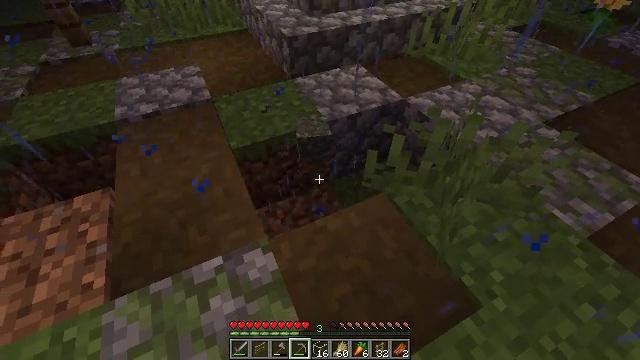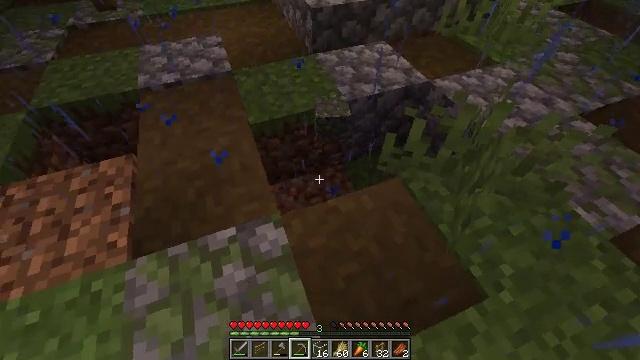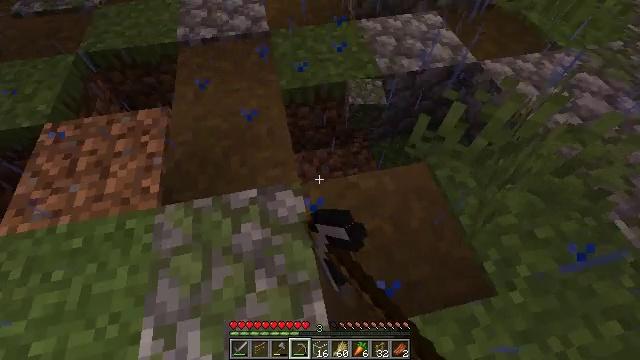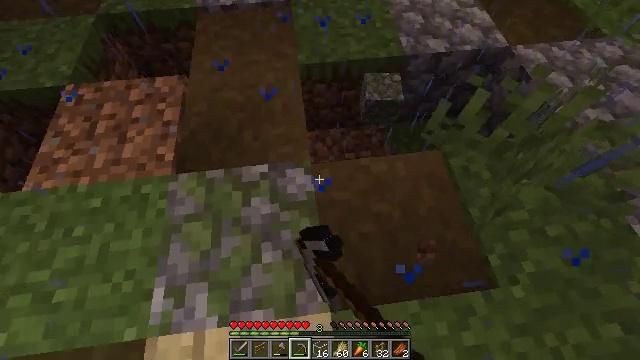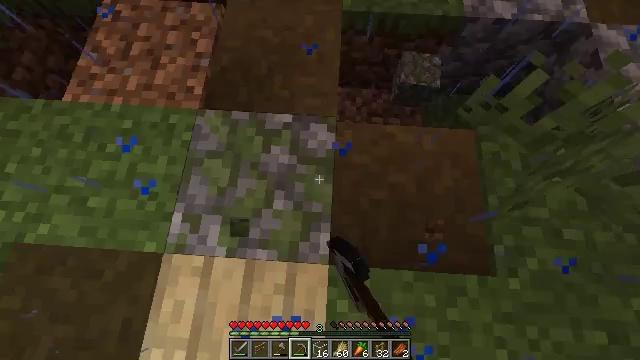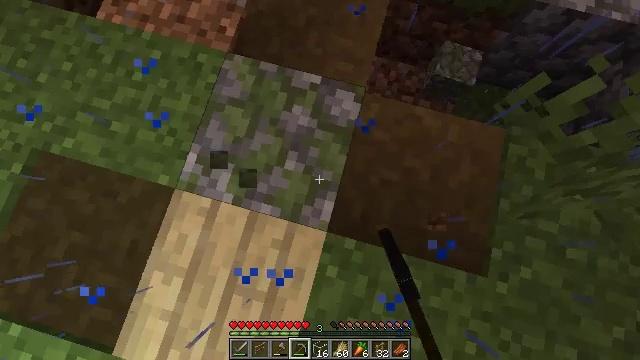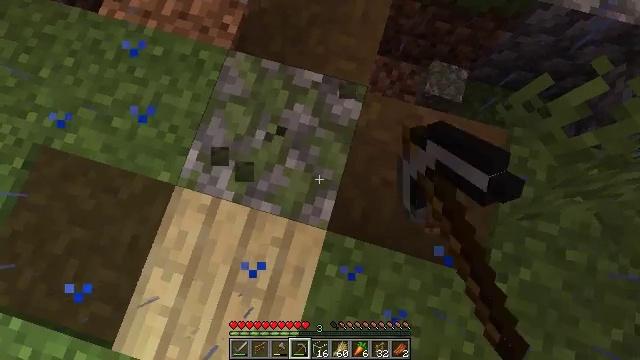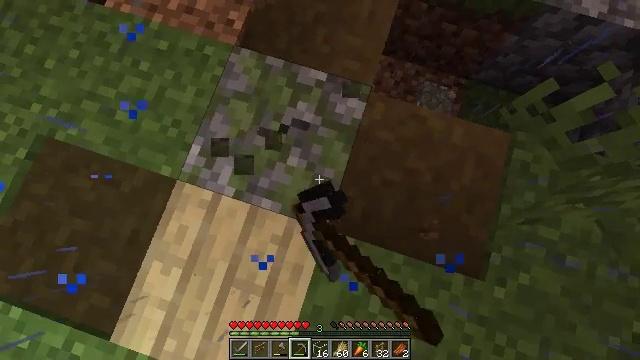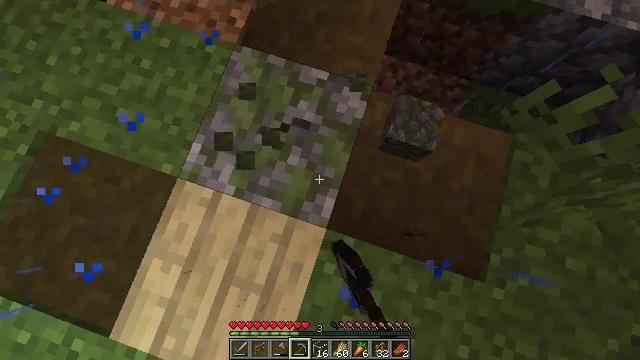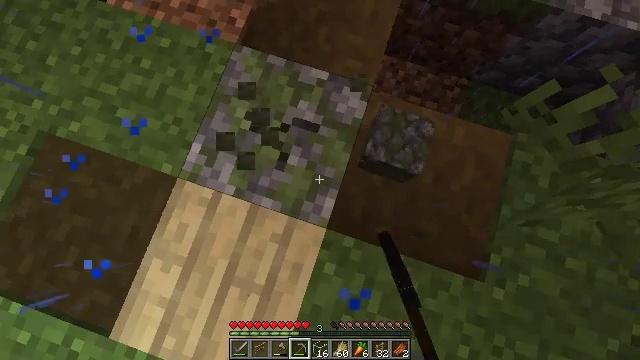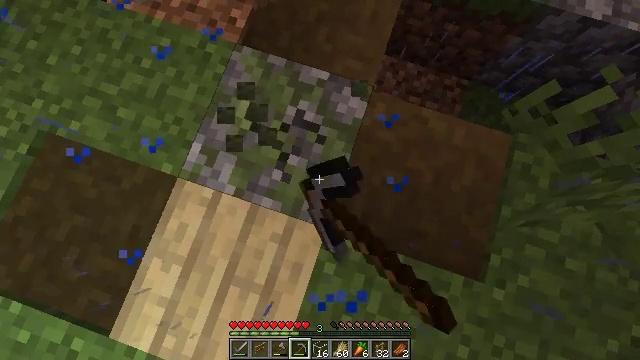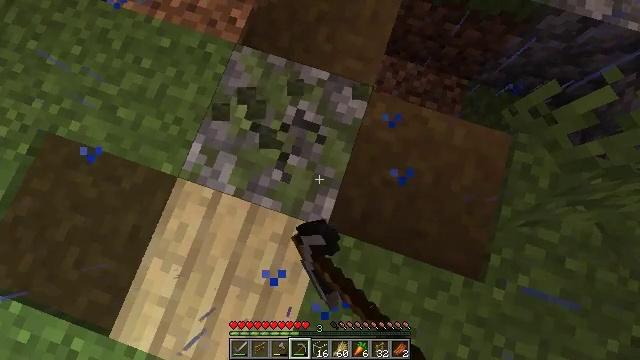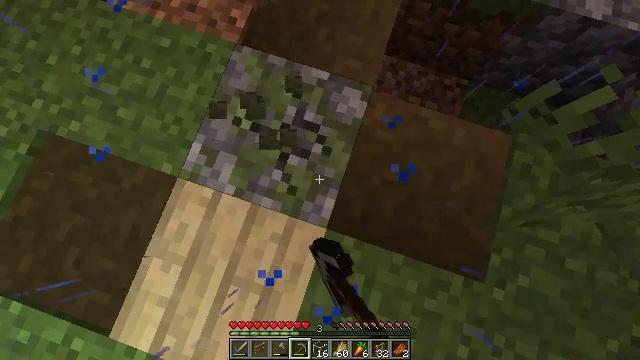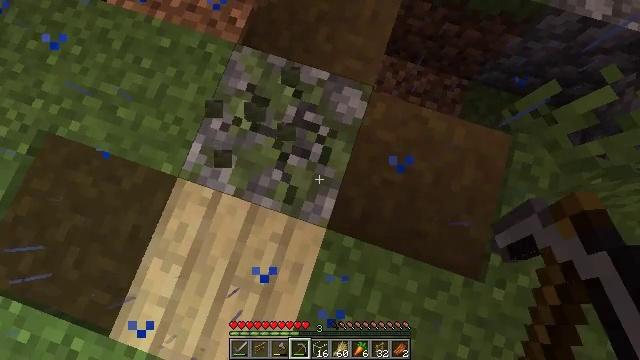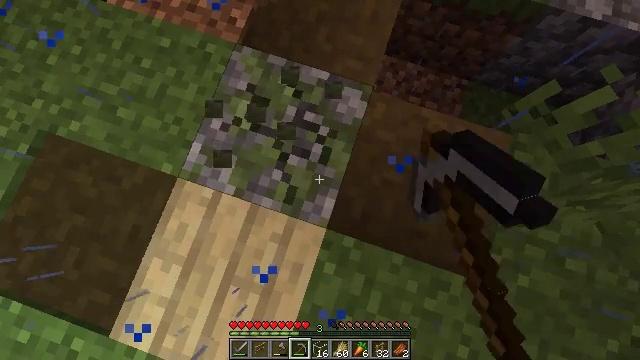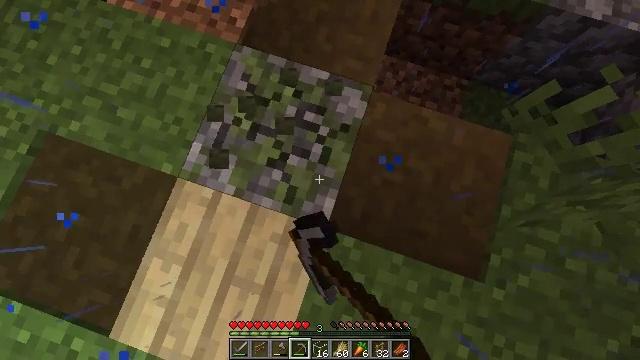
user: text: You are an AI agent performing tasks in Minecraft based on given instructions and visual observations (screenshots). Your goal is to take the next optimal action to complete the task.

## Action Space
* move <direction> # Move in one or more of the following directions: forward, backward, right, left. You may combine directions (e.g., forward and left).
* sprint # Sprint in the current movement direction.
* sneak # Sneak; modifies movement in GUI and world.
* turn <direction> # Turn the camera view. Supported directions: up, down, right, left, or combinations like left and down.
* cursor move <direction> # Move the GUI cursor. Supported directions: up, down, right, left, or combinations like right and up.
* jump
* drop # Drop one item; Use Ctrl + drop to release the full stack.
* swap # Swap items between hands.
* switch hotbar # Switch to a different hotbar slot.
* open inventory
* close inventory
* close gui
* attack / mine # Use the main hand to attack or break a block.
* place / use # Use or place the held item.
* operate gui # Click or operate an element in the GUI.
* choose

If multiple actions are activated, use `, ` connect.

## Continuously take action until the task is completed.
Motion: motion action
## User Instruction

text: Gather mossy cobblestone from a dungeon or ruin.
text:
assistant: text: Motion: turn left and down, attack / mine
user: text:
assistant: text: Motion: turn left and down, attack / mine
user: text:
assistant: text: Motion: turn left and down, attack / mine
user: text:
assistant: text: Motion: turn left and down, attack / mine
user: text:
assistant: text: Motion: turn left and down, attack / mine
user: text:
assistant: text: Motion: attack / mine
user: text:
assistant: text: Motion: turn left, attack / mine
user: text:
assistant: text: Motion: attack / mine
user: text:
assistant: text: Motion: attack / mine
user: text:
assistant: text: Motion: attack / mine
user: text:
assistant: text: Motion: attack / mine
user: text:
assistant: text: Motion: attack / mine
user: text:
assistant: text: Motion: attack / mine
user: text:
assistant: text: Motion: attack / mine
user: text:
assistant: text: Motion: attack / mine
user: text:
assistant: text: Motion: attack / mine
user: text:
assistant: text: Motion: attack / mine
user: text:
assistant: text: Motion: attack / mine
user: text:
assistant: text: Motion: attack / mine
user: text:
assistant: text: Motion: attack / mine
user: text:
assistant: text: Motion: attack / mine
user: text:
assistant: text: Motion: attack / mine
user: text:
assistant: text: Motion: attack / mine
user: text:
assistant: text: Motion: attack / mine
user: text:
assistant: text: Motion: attack / mine
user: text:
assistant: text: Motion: attack / mine
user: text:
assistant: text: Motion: attack / mine
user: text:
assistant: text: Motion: attack / mine
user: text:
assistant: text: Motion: turn right and up, attack / mine
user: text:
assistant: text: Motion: attack / mine